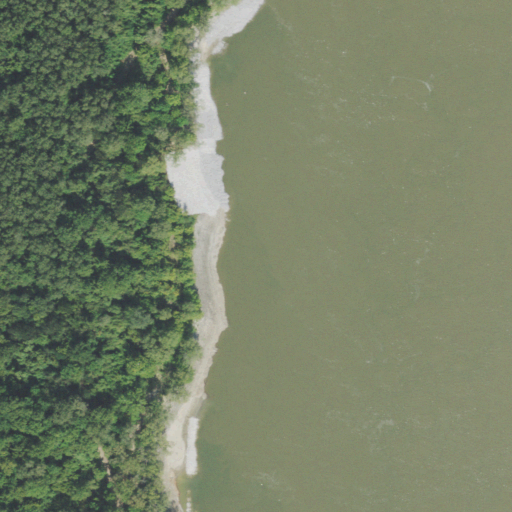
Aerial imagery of levee in Tennessee named Sunrise Island Revetment containing open water, woody wetlands, and herbaceous wetlands